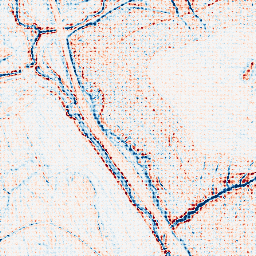
Category: edge_preserving
Decomposition family: anisotropic_diffusion
Decomposition parameters: iterations: 5
kappa: 30
gamma: 0.15
Upsampling method: sinc_blackman
Upsampling parameters: scale: 8
kernel_size: 8
Upsampling scale: 8